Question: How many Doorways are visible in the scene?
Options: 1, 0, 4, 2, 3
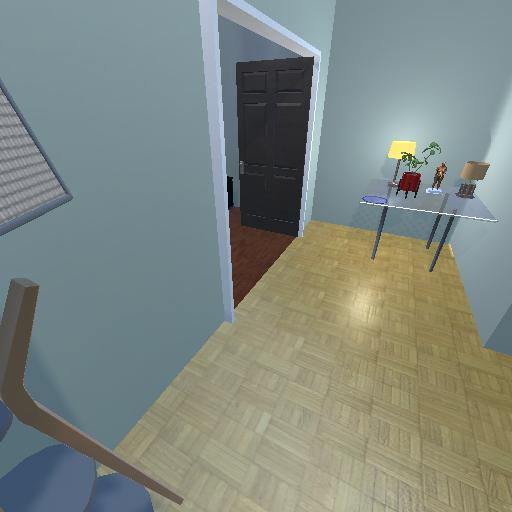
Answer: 1